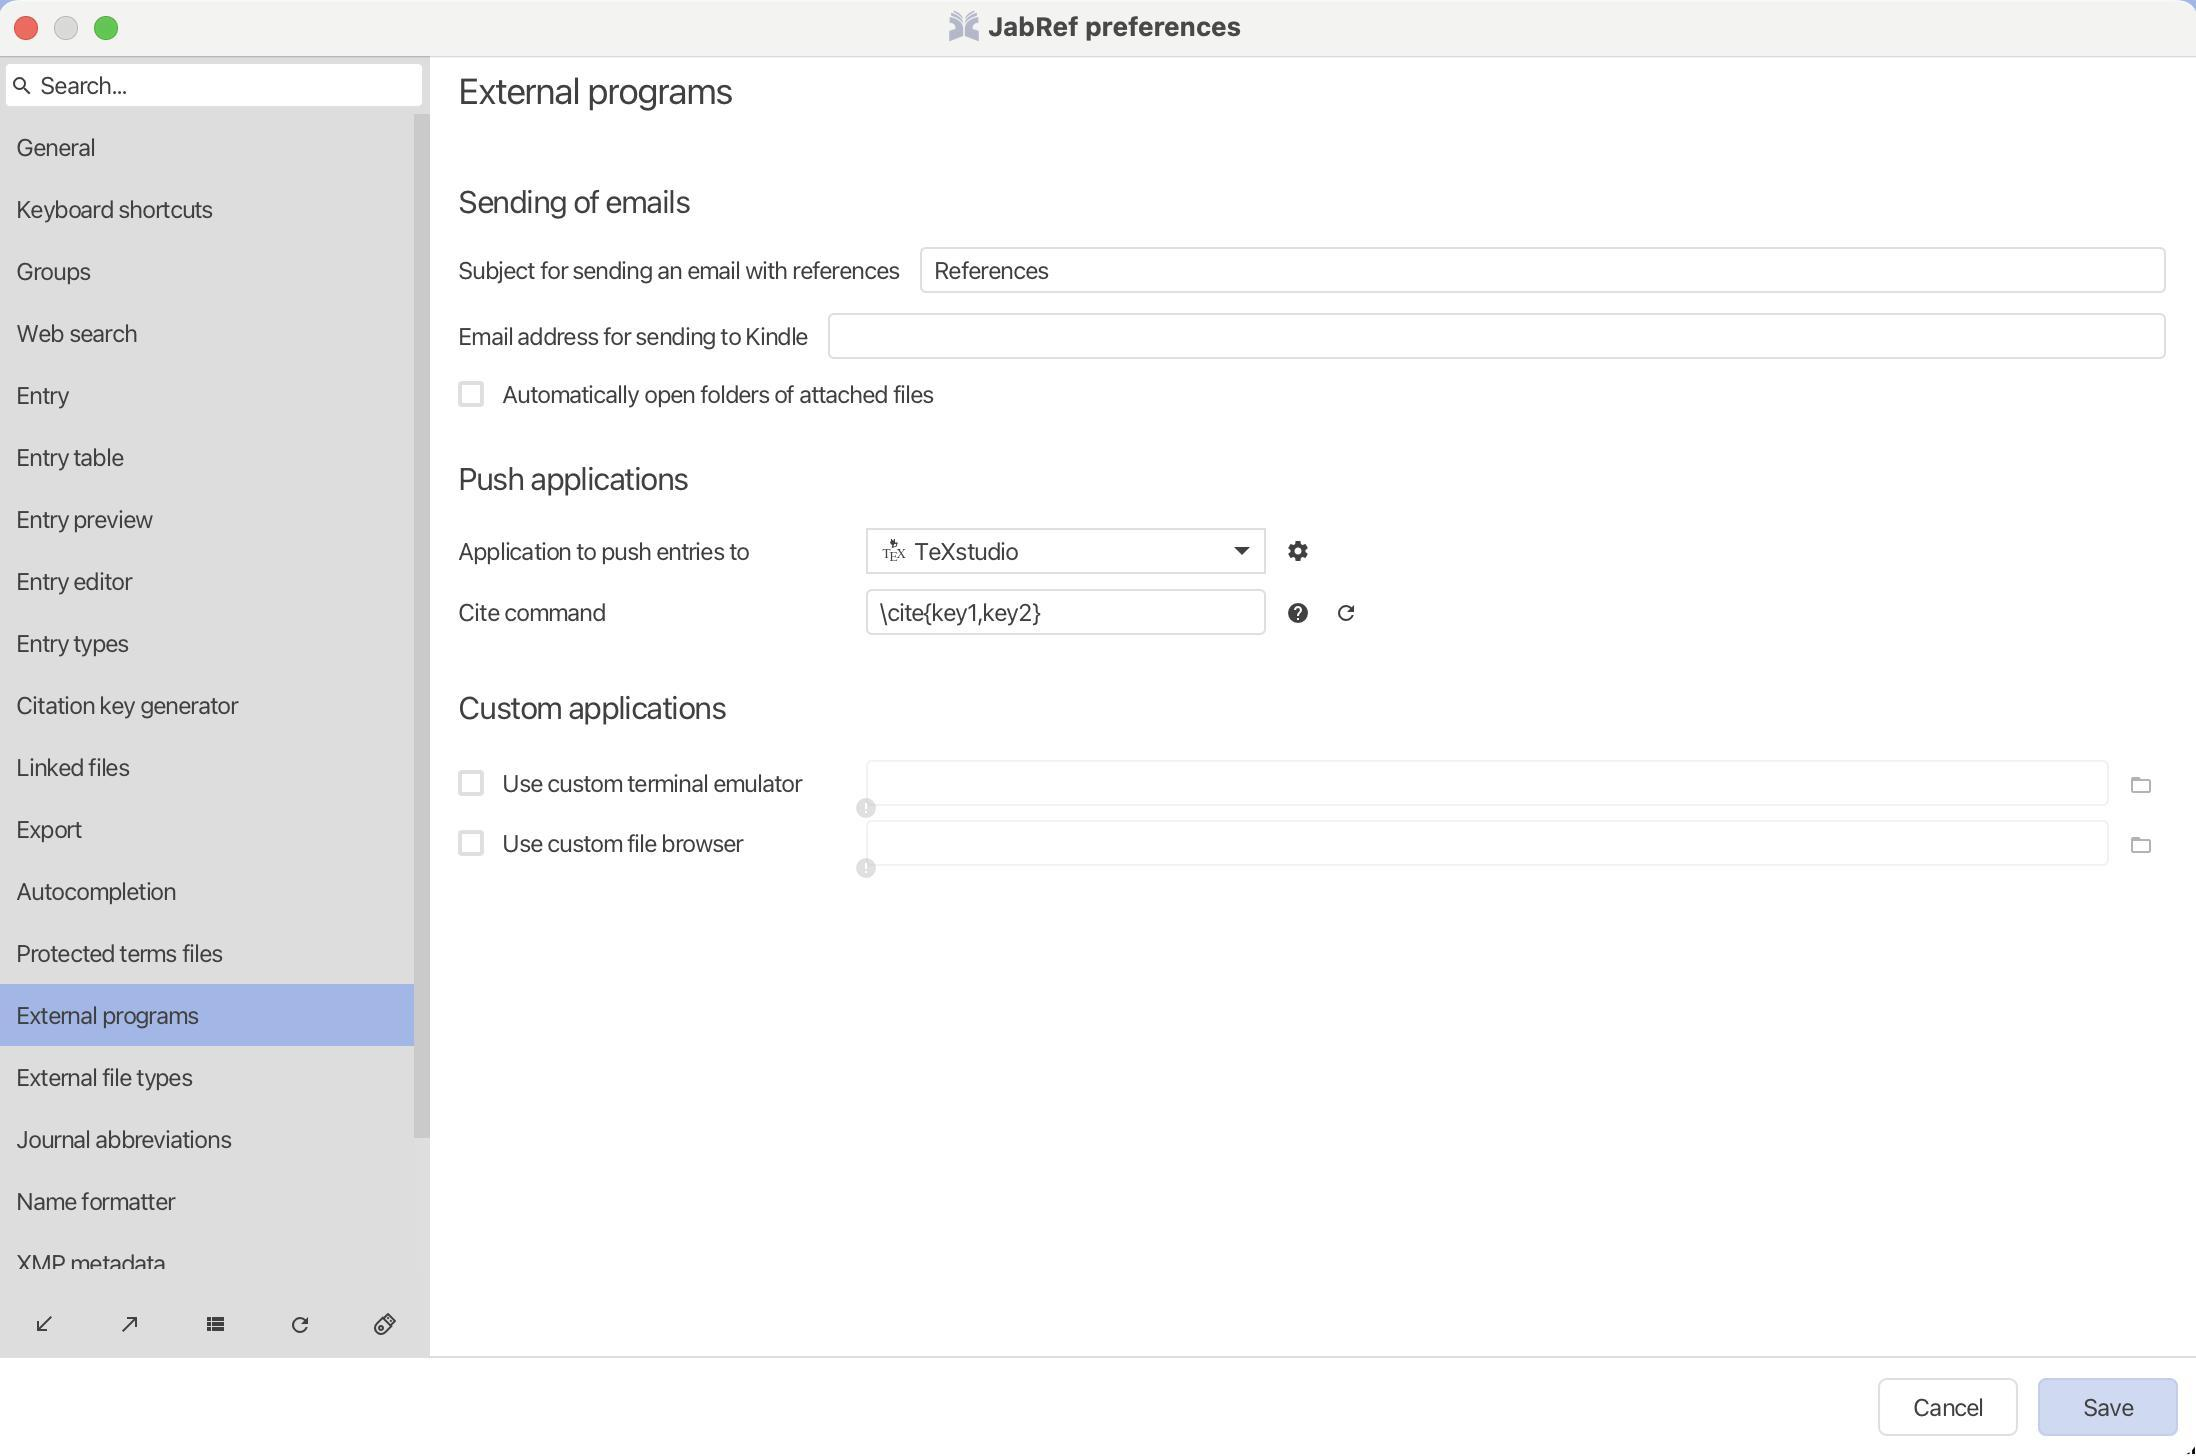
Accessibility tree:
{"name": "JabRef_preferences", "role": "AXWindow", "description": null, "role_description": "звичайне вікно", "value": null, "position": "314.00;193.00", "size": "1100;728", "children": [{"name": null, "role": "No role", "description": null, "role_description": "dialog", "value": null, "position": "0.00;28.00", "size": "1100;700", "children": [{"name": null, "role": "AXButton", "description": "Cancel", "role_description": "кнопка", "value": null, "position": "940.00;689.00", "size": "70;29", "children": []}, {"name": null, "role": "AXButton", "description": "Save", "role_description": "кнопка", "value": null, "position": "1020.00;689.00", "size": "70;29", "children": []}, {"name": null, "role": "AXTextField", "description": null, "role_description": "текстове поле", "value": "Search...", "position": "3.00;31.00", "size": "210;23", "children": [{"name": null, "role": "AXStaticText", "description": null, "role_description": "текст", "value": "Search...", "position": "21.00;35.00", "size": "43;15", "children": []}, {"name": null, "role": "AXStaticText", "description": null, "role_description": "текст", "value": "", "position": "21.00;35.00", "size": "0;15", "children": []}, {"name": null, "role": "AXStaticText", "description": null, "role_description": "текст", "value": null, "position": "6.00;35.50", "size": "12;14", "children": []}]}, {"name": null, "role": "AXTable", "description": null, "role_description": "list", "value": null, "position": "0.00;57.00", "size": "216;580", "children": [{"name": "General", "role": "AXRow", "description": null, "role_description": "рядок таблиці", "value": null, "position": "1.00;58.00", "size": "207;31", "children": [{"name": null, "role": "AXStaticText", "description": null, "role_description": "текст", "value": "General", "position": "9.00;66.00", "size": "39;15", "children": []}]}, {"name": "Keyboard_shortcuts", "role": "AXRow", "description": null, "role_description": "рядок таблиці", "value": null, "position": "1.00;89.00", "size": "207;31", "children": [{"name": null, "role": "AXStaticText", "description": null, "role_description": "текст", "value": "Keyboard shortcuts", "position": "9.00;97.00", "size": "98;15", "children": []}]}, {"name": "Groups", "role": "AXRow", "description": null, "role_description": "рядок таблиці", "value": null, "position": "1.00;120.00", "size": "207;31", "children": [{"name": null, "role": "AXStaticText", "description": null, "role_description": "текст", "value": "Groups", "position": "9.00;128.00", "size": "37;15", "children": []}]}, {"name": "Web_search", "role": "AXRow", "description": null, "role_description": "рядок таблиці", "value": null, "position": "1.00;151.00", "size": "207;31", "children": [{"name": null, "role": "AXStaticText", "description": null, "role_description": "текст", "value": "Web search", "position": "9.00;159.00", "size": "60;15", "children": []}]}, {"name": "Entry", "role": "AXRow", "description": null, "role_description": "рядок таблиці", "value": null, "position": "1.00;182.00", "size": "207;31", "children": [{"name": null, "role": "AXStaticText", "description": null, "role_description": "текст", "value": "Entry", "position": "9.00;190.00", "size": "26;15", "children": []}]}, {"name": "Entry_table", "role": "AXRow", "description": null, "role_description": "рядок таблиці", "value": null, "position": "1.00;213.00", "size": "207;31", "children": [{"name": null, "role": "AXStaticText", "description": null, "role_description": "текст", "value": "Entry table", "position": "9.00;221.00", "size": "53;15", "children": []}]}, {"name": "Entry_preview", "role": "AXRow", "description": null, "role_description": "рядок таблиці", "value": null, "position": "1.00;244.00", "size": "207;31", "children": [{"name": null, "role": "AXStaticText", "description": null, "role_description": "текст", "value": "Entry preview", "position": "9.00;252.00", "size": "68;15", "children": []}]}, {"name": "Entry_editor", "role": "AXRow", "description": null, "role_description": "рядок таблиці", "value": null, "position": "1.00;275.00", "size": "207;31", "children": [{"name": null, "role": "AXStaticText", "description": null, "role_description": "текст", "value": "Entry editor", "position": "9.00;283.00", "size": "58;15", "children": []}]}, {"name": "Entry_types", "role": "AXRow", "description": null, "role_description": "рядок таблиці", "value": null, "position": "1.00;306.00", "size": "207;31", "children": [{"name": null, "role": "AXStaticText", "description": null, "role_description": "текст", "value": "Entry types", "position": "9.00;314.00", "size": "56;15", "children": []}]}, {"name": "Citation_key_generator", "role": "AXRow", "description": null, "role_description": "рядок таблиці", "value": null, "position": "1.00;337.00", "size": "207;31", "children": [{"name": null, "role": "AXStaticText", "description": null, "role_description": "текст", "value": "Citation key generator", "position": "9.00;345.00", "size": "110;15", "children": []}]}, {"name": "Linked_files", "role": "AXRow", "description": null, "role_description": "рядок таблиці", "value": null, "position": "1.00;368.00", "size": "207;31", "children": [{"name": null, "role": "AXStaticText", "description": null, "role_description": "текст", "value": "Linked files", "position": "9.00;376.00", "size": "56;15", "children": []}]}, {"name": "Export", "role": "AXRow", "description": null, "role_description": "рядок таблиці", "value": null, "position": "1.00;399.00", "size": "207;31", "children": [{"name": null, "role": "AXStaticText", "description": null, "role_description": "текст", "value": "Export", "position": "9.00;407.00", "size": "33;15", "children": []}]}, {"name": "Autocompletion", "role": "AXRow", "description": null, "role_description": "рядок таблиці", "value": null, "position": "1.00;430.00", "size": "207;31", "children": [{"name": null, "role": "AXStaticText", "description": null, "role_description": "текст", "value": "Autocompletion", "position": "9.00;438.00", "size": "80;15", "children": []}]}, {"name": "Protected_terms_files", "role": "AXRow", "description": null, "role_description": "рядок таблиці", "value": null, "position": "1.00;461.00", "size": "207;31", "children": [{"name": null, "role": "AXStaticText", "description": null, "role_description": "текст", "value": "Protected terms files", "position": "9.00;469.00", "size": "103;15", "children": []}]}, {"name": "External_programs", "role": "AXRow", "description": null, "role_description": "рядок таблиці", "value": null, "position": "1.00;492.00", "size": "207;31", "children": [{"name": null, "role": "AXStaticText", "description": null, "role_description": "текст", "value": "External programs", "position": "9.00;500.00", "size": "91;15", "children": []}]}, {"name": "External_file_types", "role": "AXRow", "description": null, "role_description": "рядок таблиці", "value": null, "position": "1.00;523.00", "size": "207;31", "children": [{"name": null, "role": "AXStaticText", "description": null, "role_description": "текст", "value": "External file types", "position": "9.00;531.00", "size": "88;15", "children": []}]}, {"name": "Journal_abbreviations", "role": "AXRow", "description": null, "role_description": "рядок таблиці", "value": null, "position": "1.00;554.00", "size": "207;31", "children": [{"name": null, "role": "AXStaticText", "description": null, "role_description": "текст", "value": "Journal abbreviations", "position": "9.00;562.00", "size": "107;15", "children": []}]}, {"name": "Name_formatter", "role": "AXRow", "description": null, "role_description": "рядок таблиці", "value": null, "position": "1.00;585.00", "size": "207;31", "children": [{"name": null, "role": "AXStaticText", "description": null, "role_description": "текст", "value": "Name formatter", "position": "9.00;593.00", "size": "79;15", "children": []}]}, {"name": "XMP_metadata", "role": "AXRow", "description": null, "role_description": "рядок таблиці", "value": null, "position": "1.00;616.00", "size": "207;31", "children": [{"name": null, "role": "AXStaticText", "description": null, "role_description": "текст", "value": "XMP metadata", "position": "9.00;624.00", "size": "75;15", "children": []}]}, {"name": null, "role": "AXScrollBar", "description": null, "role_description": "смуга прокручування", "value": 0.0, "position": "208.00;57.00", "size": "8;580", "children": [{"name": null, "role": "AXButton", "description": null, "role_description": "кнопка", "value": null, "position": "208.00;635.50", "size": "8;1", "children": []}, {"name": null, "role": "AXButton", "description": null, "role_description": "кнопка", "value": null, "position": "208.00;57.00", "size": "8;1", "children": []}, {"name": null, "role": "AXValueIndicator", "description": null, "role_description": "індикатор значення", "value": 0.0, "position": "208.00;57.00", "size": "8;512", "children": []}]}]}, {"name": null, "role": "AXButton", "description": null, "role_description": "кнопка", "value": null, "position": "3.00;648.50", "size": "40;26", "children": []}, {"name": null, "role": "AXButton", "description": null, "role_description": "кнопка", "value": null, "position": "46.00;648.50", "size": "40;26", "children": []}, {"name": null, "role": "AXButton", "description": null, "role_description": "кнопка", "value": null, "position": "88.50;648.50", "size": "40;26", "children": []}, {"name": null, "role": "AXButton", "description": null, "role_description": "кнопка", "value": null, "position": "131.00;648.50", "size": "40;26", "children": []}, {"name": null, "role": "AXCheckBox", "description": null, "role_description": "галочка", "value": 0, "position": "173.50;648.50", "size": "40;26", "children": []}, {"name": null, "role": "AXScrollArea", "description": null, "role_description": "область прокручування", "value": null, "position": "224.00;28.00", "size": "876;650", "children": [{"name": null, "role": "AXStaticText", "description": null, "role_description": "текст", "value": "External programs", "position": "230.00;34.00", "size": "137;32", "children": []}, {"name": null, "role": "AXStaticText", "description": null, "role_description": "текст", "value": "Sending of emails", "position": "230.00;76.00", "size": "116;38", "children": []}, {"name": null, "role": "AXStaticText", "description": null, "role_description": "текст", "value": "Subject for sending an email with references", "position": "230.00;127.50", "size": "221;15", "children": []}, {"name": null, "role": "AXTextField", "description": null, "role_description": "текстове поле", "value": "References", "position": "461.00;123.50", "size": "623;23", "children": [{"name": null, "role": "AXStaticText", "description": null, "role_description": "текст", "value": "References", "position": "468.00;127.50", "size": "57;15", "children": []}]}, {"name": null, "role": "AXStaticText", "description": null, "role_description": "текст", "value": "Email address for sending to Kindle", "position": "230.00;160.50", "size": "175;15", "children": []}, {"name": null, "role": "AXTextField", "description": null, "role_description": "текстове поле", "value": "", "position": "415.00;156.50", "size": "669;23", "children": [{"name": null, "role": "AXStaticText", "description": null, "role_description": "текст", "value": "", "position": "422.00;160.50", "size": "0;15", "children": []}]}, {"name": null, "role": "AXCheckBox", "description": "Automatically open folders of attached files", "role_description": "галочка", "value": 0, "position": "230.00;189.50", "size": "238;15", "children": []}, {"name": null, "role": "AXStaticText", "description": null, "role_description": "текст", "value": "Push applications", "position": "230.00;214.50", "size": "115;38", "children": []}, {"name": null, "role": "AXStaticText", "description": null, "role_description": "текст", "value": "Application to push entries to", "position": "230.00;268.00", "size": "146;15", "children": []}, {"name": null, "role": "AXPopUpButton", "description": null, "role_description": "кнопка спливного меню", "value": "TeXstudio", "position": "434.00;264.00", "size": "200;23", "children": [{"name": null, "role": "AXTable", "description": null, "role_description": "list", "value": null, "position": "434.00;264.00", "size": "1;1", "children": []}, {"name": null, "role": "AXStaticText", "description": null, "role_description": "текст", "value": null, "position": "442.00;268.50", "size": "12;14", "children": []}, {"name": null, "role": "AXStaticText", "description": null, "role_description": "текст", "value": "TeXstudio", "position": "458.00;268.00", "size": "52;15", "children": []}]}, {"name": null, "role": "AXButton", "description": null, "role_description": "кнопка", "value": null, "position": "638.00;262.00", "size": "24;26", "children": []}, {"name": null, "role": "AXStaticText", "description": null, "role_description": "текст", "value": "Cite command", "position": "230.00;298.50", "size": "74;15", "children": []}, {"name": null, "role": "AXTextField", "description": null, "role_description": "текстове поле", "value": "\\cite{key1,key2}", "position": "434.00;294.50", "size": "200;23", "children": [{"name": null, "role": "AXStaticText", "description": null, "role_description": "текст", "value": "\\cite{key1,key2}", "position": "441.00;298.50", "size": "80;15", "children": []}]}, {"name": null, "role": "AXButton", "description": null, "role_description": "кнопка", "value": null, "position": "638.00;292.50", "size": "24;26", "children": []}, {"name": null, "role": "AXButton", "description": null, "role_description": "кнопка", "value": null, "position": "662.00;292.50", "size": "24;26", "children": []}, {"name": null, "role": "AXStaticText", "description": null, "role_description": "текст", "value": "Custom applications", "position": "230.00;329.00", "size": "134;38", "children": []}, {"name": null, "role": "AXCheckBox", "description": "Use custom terminal emulator", "role_description": "галочка", "value": 0, "position": "230.00;384.00", "size": "172;15", "children": []}, {"name": null, "role": "AXTextField", "description": null, "role_description": "текстове поле", "value": "", "position": "428.00;380.00", "size": "628;30", "children": [{"name": null, "role": "AXStaticText", "description": null, "role_description": "текст", "value": null, "position": "428.00;395.93", "size": "12;14", "children": []}, {"name": null, "role": "AXStaticText", "description": null, "role_description": "текст", "value": "", "position": "441.00;384.00", "size": "0;15", "children": []}]}, {"name": null, "role": "AXButton", "description": null, "role_description": "кнопка", "value": null, "position": "1059.50;378.50", "size": "24;26", "children": []}, {"name": null, "role": "AXCheckBox", "description": "Use custom file browser", "role_description": "галочка", "value": 0, "position": "230.00;414.00", "size": "142;15", "children": []}, {"name": null, "role": "AXTextField", "description": null, "role_description": "текстове поле", "value": "", "position": "428.00;410.00", "size": "628;30", "children": [{"name": null, "role": "AXStaticText", "description": null, "role_description": "текст", "value": null, "position": "428.00;425.93", "size": "12;14", "children": []}, {"name": null, "role": "AXStaticText", "description": null, "role_description": "текст", "value": "", "position": "441.00;414.00", "size": "0;15", "children": []}]}, {"name": null, "role": "AXButton", "description": null, "role_description": "кнопка", "value": null, "position": "1059.50;408.50", "size": "24;26", "children": []}]}]}, {"name": null, "role": "AXButton", "description": null, "role_description": "кнопка закривання", "value": null, "position": "7.00;6.00", "size": "14;16", "children": []}, {"name": null, "role": "AXButton", "description": null, "role_description": "кнопка оптимізації", "value": null, "position": "47.00;6.00", "size": "14;16", "children": [{"name": null, "role": "AXGroup", "description": null, "role_description": "група", "value": null, "position": "47.00;6.00", "size": "14;16", "children": [{"name": null, "role": "AXGroup", "description": null, "role_description": "group", "value": null, "position": "47.00;6.00", "size": "14;16", "children": []}]}]}, {"name": null, "role": "AXButton", "description": null, "role_description": "кнопка згортання", "value": null, "position": "27.00;6.00", "size": "14;16", "children": []}, {"name": "JabRef_preferences", "role": "AXImage", "description": null, "role_description": "зображення", "value": null, "position": "475.00;5.00", "size": "16;16", "children": []}, {"name": null, "role": "AXStaticText", "description": null, "role_description": "текст", "value": "JabRef preferences", "position": "493.00;5.00", "size": "131;16", "children": []}]}